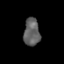
Tissue: prostate
Cell type: T cells
Senescence score: 0.7599
Nuclear area (px): 440
Mean DAPI intensity: 95.257